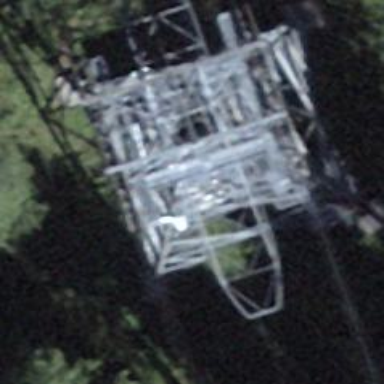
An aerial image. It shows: Pylon used for aerialway.